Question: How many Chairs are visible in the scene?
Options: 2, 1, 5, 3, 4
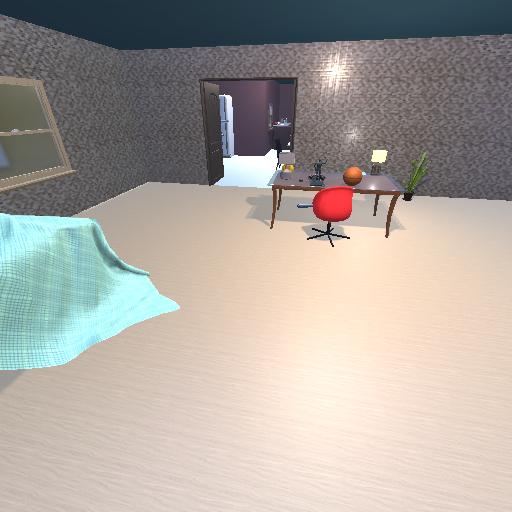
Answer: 2